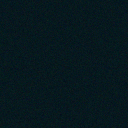
Screen state: off